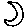
Label: moon